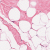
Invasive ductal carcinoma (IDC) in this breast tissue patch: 0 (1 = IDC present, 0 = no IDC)